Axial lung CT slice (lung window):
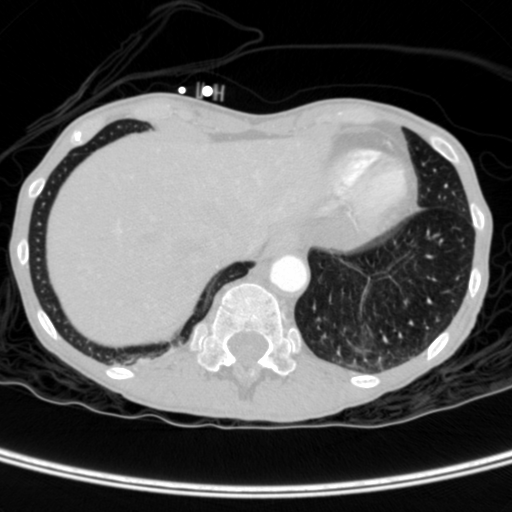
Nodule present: no